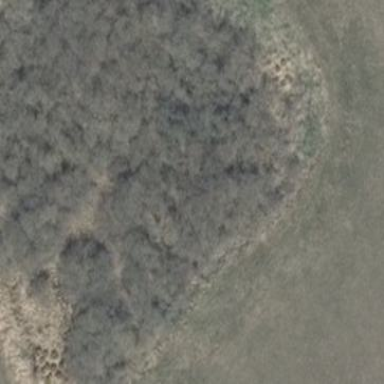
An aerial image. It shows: Patch of scrub vegetation.